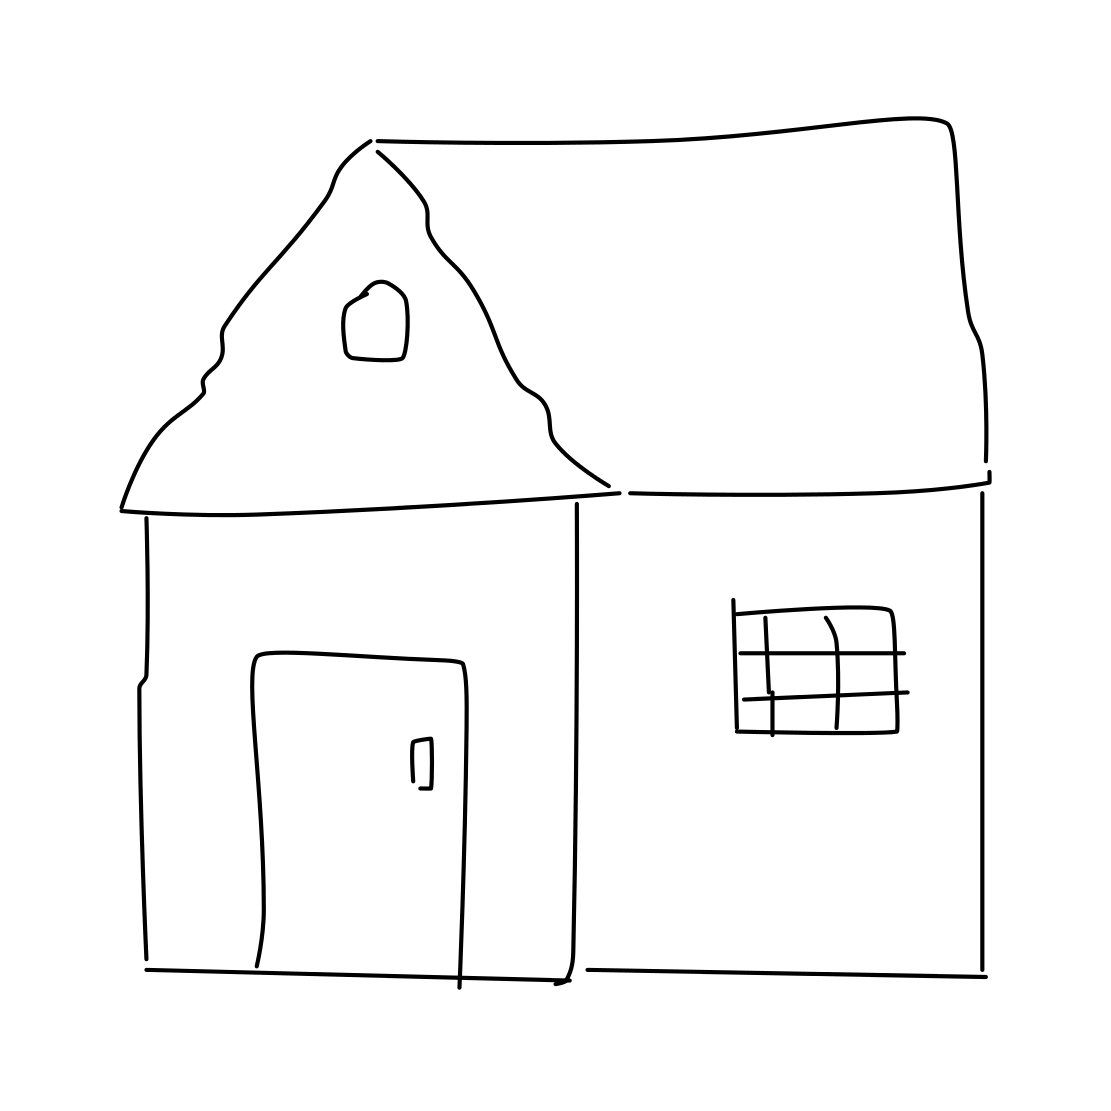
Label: house